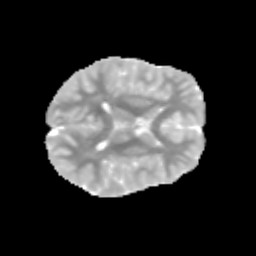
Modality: MD
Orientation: axial
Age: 11
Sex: female
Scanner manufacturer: siemens
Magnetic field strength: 3 T
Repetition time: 3.8 s
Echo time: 0.07 s